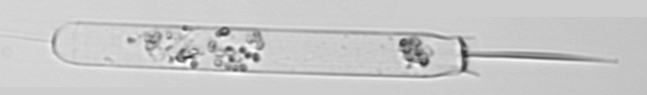
Label: Ditylum_brightwellii